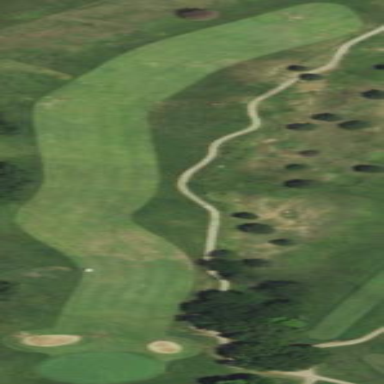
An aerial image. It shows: Golf fairway surrounded by grass.